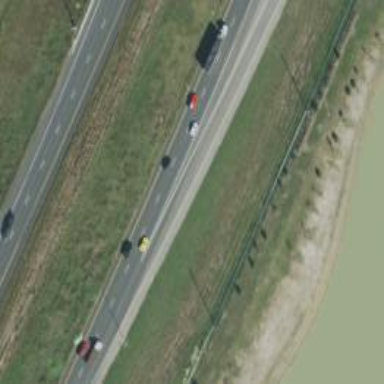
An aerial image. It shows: Expressway with asphalt surface categorized as trunk highway.